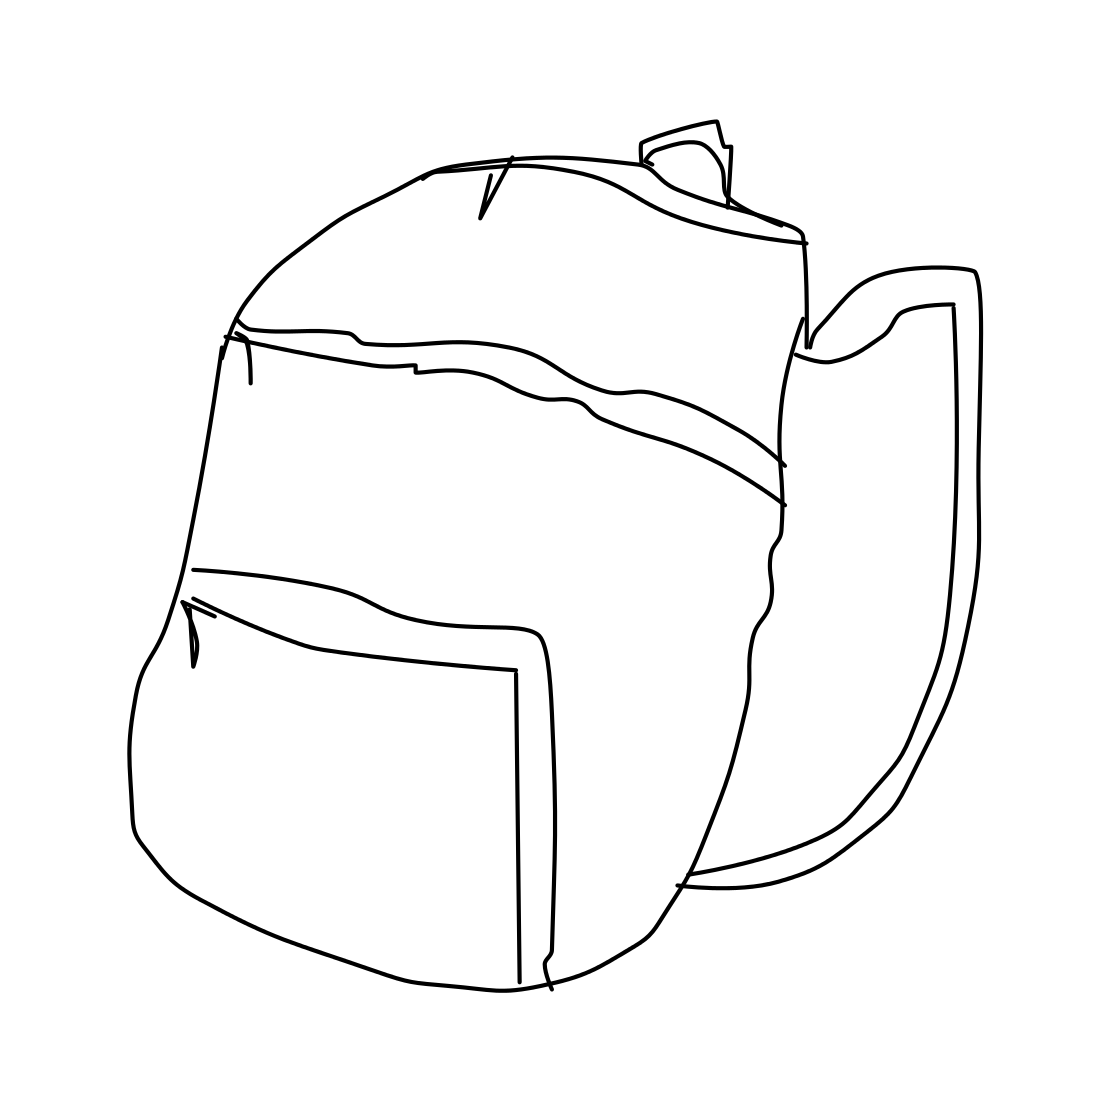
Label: backpack